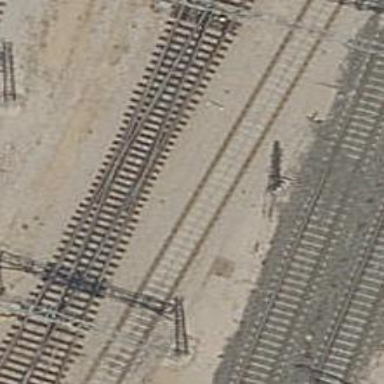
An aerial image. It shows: Railway with electrified contact lines.